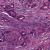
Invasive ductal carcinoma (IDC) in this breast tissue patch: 1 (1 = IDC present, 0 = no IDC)